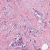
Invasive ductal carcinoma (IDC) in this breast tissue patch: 1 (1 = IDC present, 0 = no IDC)